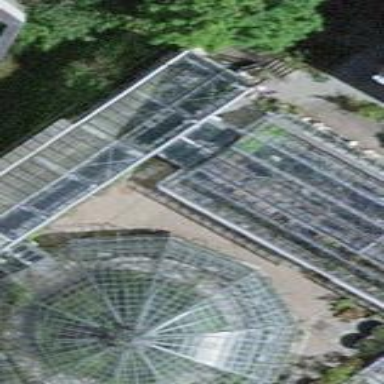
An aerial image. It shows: Greenhouse.